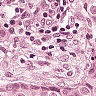
Metastatic tissue present: yes